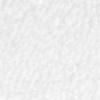
Label: no_change